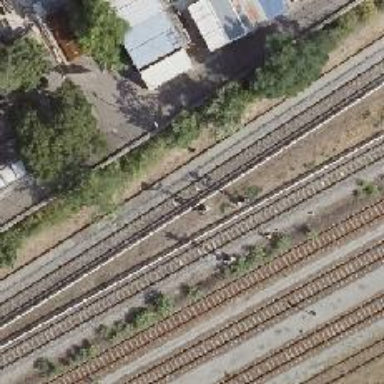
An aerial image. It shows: Railway signal.